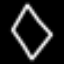
Label: diamond